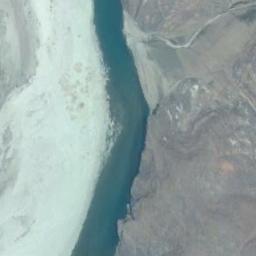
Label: river